Question: I am using AdWhirl for my ads and they aren't showing in my app when I run it in the emulator. I heard it sometimes takes a while, so i left it for 10 minutes but still nothing. I have disabled AdSense just to see if it would work with just AdMob, but it didn't help.
In my DDMS it shows this:

It shows the same when AdSense is enabled except it says "AdSense Failure". Has anyone any ideas as to why they aren't showing?
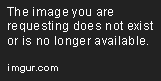
Answer: I'm pretty sure they do not let your ads load from the emulator. This is to prevent anyone from abusing the system and clicking ads from within the emulator.